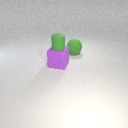
large purple rubber cube to the left of large green rubber sphere